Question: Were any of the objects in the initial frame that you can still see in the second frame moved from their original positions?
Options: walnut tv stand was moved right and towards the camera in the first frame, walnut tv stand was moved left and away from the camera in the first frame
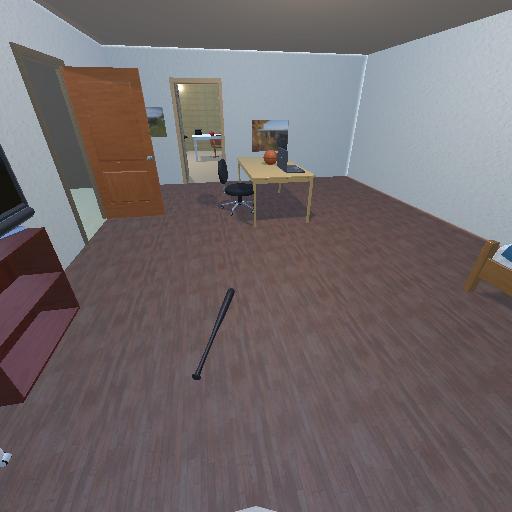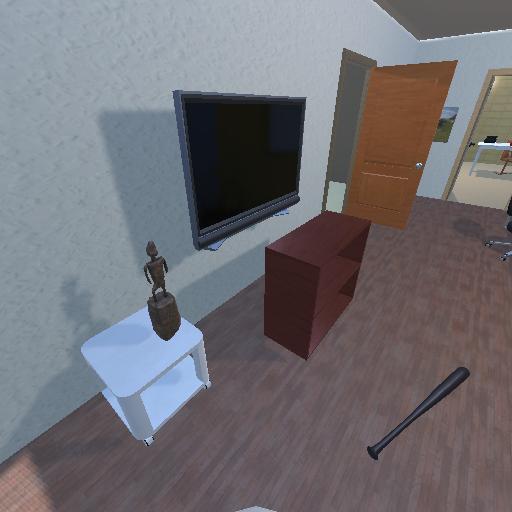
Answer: walnut tv stand was moved right and towards the camera in the first frame